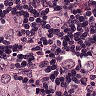
Metastatic tissue present: yes